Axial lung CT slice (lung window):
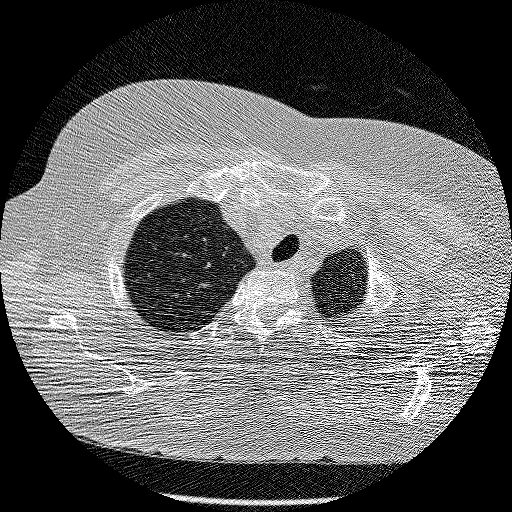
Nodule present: no